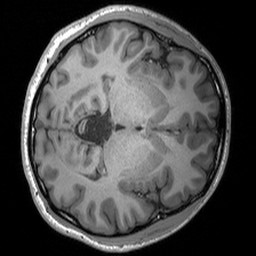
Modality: T1w
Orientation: axial
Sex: male
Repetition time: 1.95 s
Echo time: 0.026 s